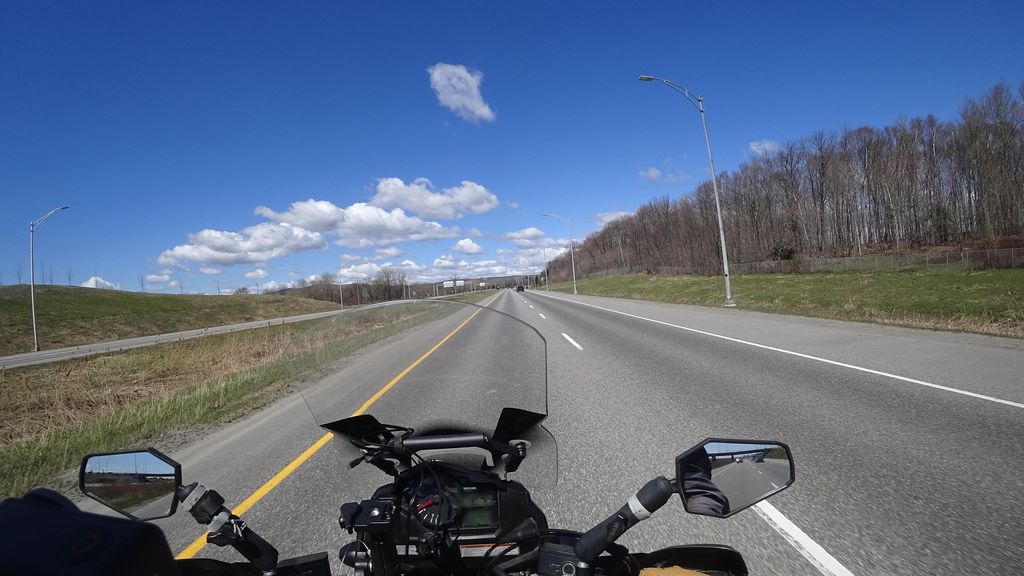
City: quebec_city